Question: I am trying to create an effect that when you roll over an image a pointer will point towards it. The same as used in this website about half way down: <URL>

I'm not sure where to begin or if there are any JQuery or plugins out there for this but I cant find any?
Any help appreciated.
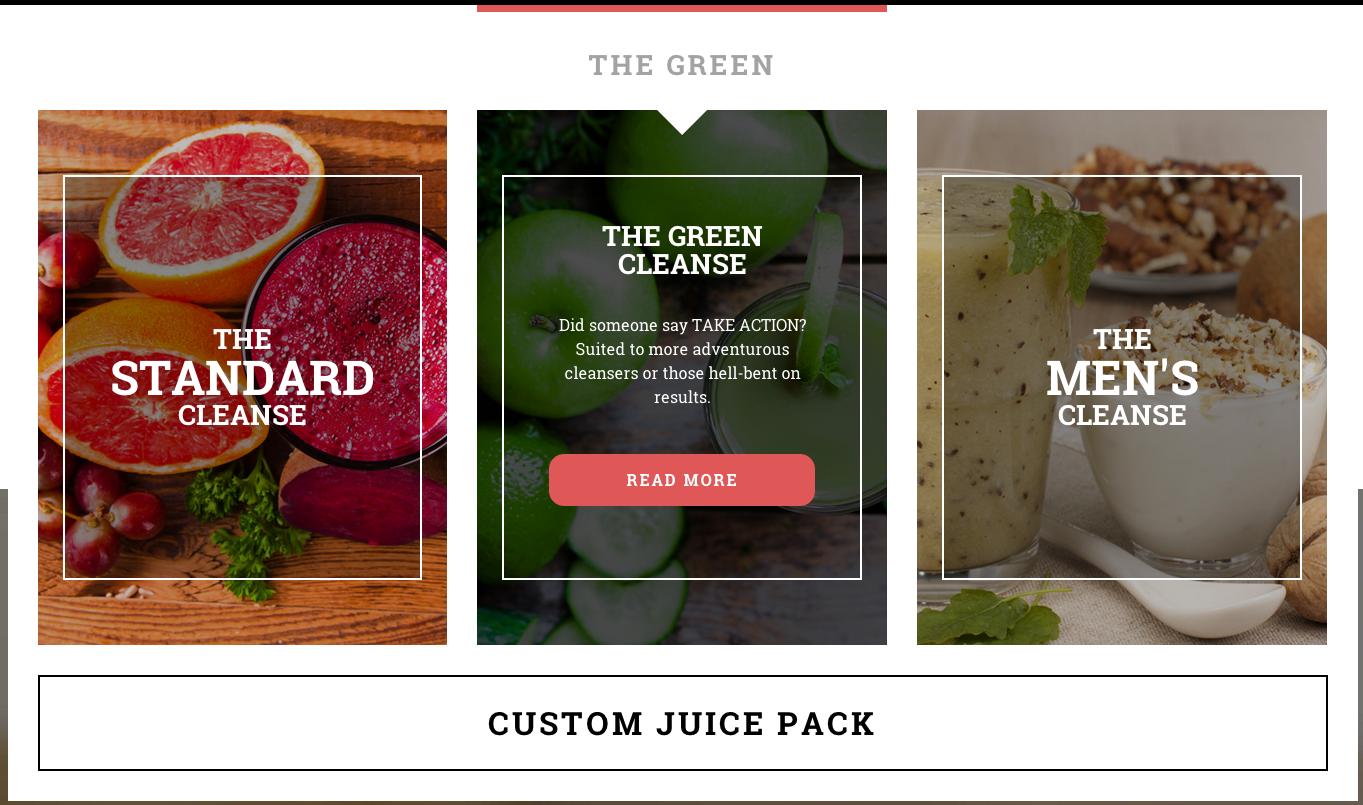
Answer: I'm sure there are some jQuery plugins out there that do this but that's probably unnecessary. You can accomplish this pretty easily with some basic HTML, CSS and JavaScript.
I created a JSFiddle to try to help you get started. <URL>
Note that the above is very crude and you'll definitely need to massage it for your needs but hopefully it will help you start down the right path.
I'll lay out the code here as well to explain.
HTML:
'''
<div class="container">
<div class="block">
<div class="arrow arrow-down"></div>
</div>
<div class="block">
<div class="arrow arrow-down"></div>
</div>
<div class="block">
<div class="arrow arrow-down"></div>
</div>
</div>
'''
For the HTML, I created a container with three blocks (like your screenshot). Each block has a child 'arrow' element that is hidden through CSS.
CSS:
'''
.container {
width: 960px;
margin: 0 auto;
}
.block {
width: 100px;
height: 150px;
background-color: #000;
float: left;
margin-right: 20px;
position: relative;
}
.arrow {
display: none;
position: absolute;
top: 0;
left: 25%;
}
.arrow-down {
width: 0;
height: 0;
border-left: 25px solid transparent;
border-right: 25px solid transparent;
border-top: 25px solid #FFF;
}
'''
The CSS sets up some widths and heights for our blocks and creates the arrow elements. We're positioning these arrow elements relative to each block and putting them at the top middle of each block.
JavaScript:
'''
$(document).ready(function() {
$('.block').hover(function() {
$(this).find('.arrow').show();
}, function() {
$(this).find('.arrow').hide();
});
});
'''
The above JavaScript is very simple and basically just listens for a mouse hover over our block and shows / hides our arrow depending on the state of the user's mouse over the block.